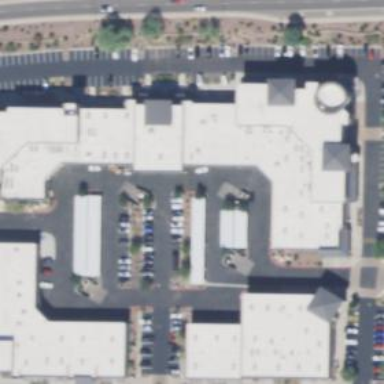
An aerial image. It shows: Service building that houses furniture shop.